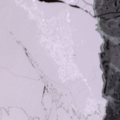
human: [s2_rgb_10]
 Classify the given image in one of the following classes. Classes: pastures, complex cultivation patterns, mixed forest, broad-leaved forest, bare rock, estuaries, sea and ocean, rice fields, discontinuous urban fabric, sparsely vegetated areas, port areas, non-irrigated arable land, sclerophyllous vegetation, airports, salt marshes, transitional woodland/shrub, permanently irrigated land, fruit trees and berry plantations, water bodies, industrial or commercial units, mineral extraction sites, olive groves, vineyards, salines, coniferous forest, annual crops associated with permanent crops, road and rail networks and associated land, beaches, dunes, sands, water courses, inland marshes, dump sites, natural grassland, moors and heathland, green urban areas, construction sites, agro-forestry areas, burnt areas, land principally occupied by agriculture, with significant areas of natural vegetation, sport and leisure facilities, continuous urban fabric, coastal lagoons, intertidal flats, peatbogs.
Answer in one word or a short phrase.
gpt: sea and ocean